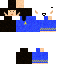
A male human skin with dark skin, wearing brown long hair dressed in a blue hoodie and black pants, featuring a closed mouth.